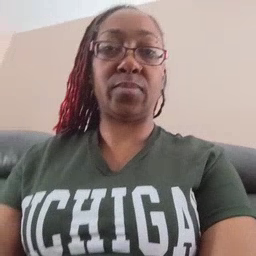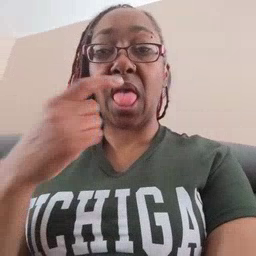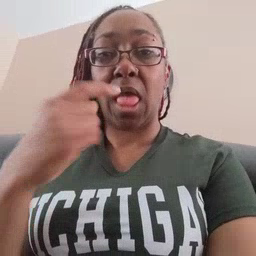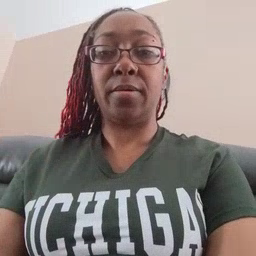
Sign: tongue